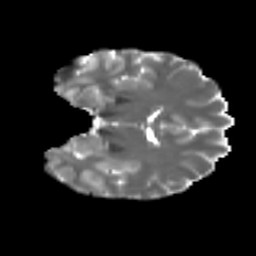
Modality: T2w
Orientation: coronal
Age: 23
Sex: female
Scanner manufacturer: ge
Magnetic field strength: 3 T
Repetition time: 7.8 s
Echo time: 0.0606 s